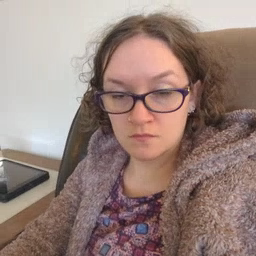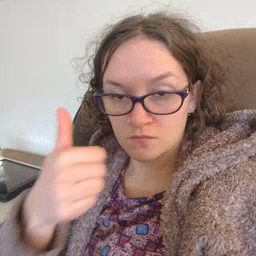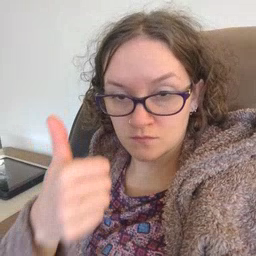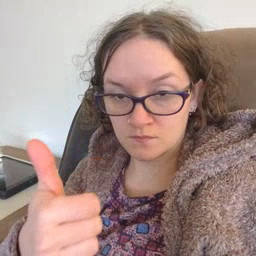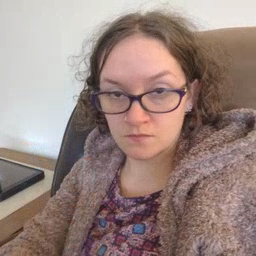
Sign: yourself